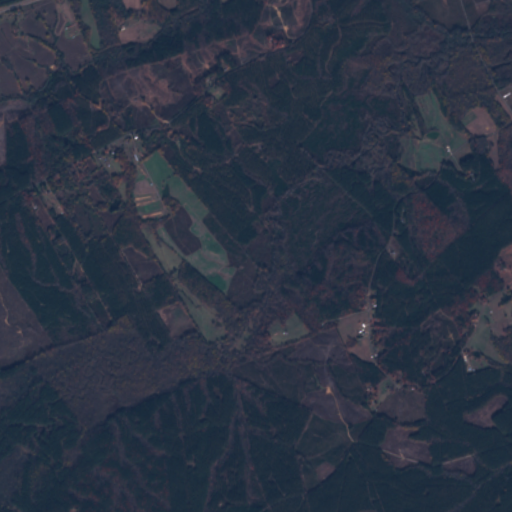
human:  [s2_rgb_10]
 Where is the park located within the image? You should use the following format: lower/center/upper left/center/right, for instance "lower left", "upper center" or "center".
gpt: The park is located in the upper left of the image.
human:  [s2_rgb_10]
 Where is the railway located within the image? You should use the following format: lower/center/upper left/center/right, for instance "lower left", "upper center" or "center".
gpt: The railway is located in the upper of the image.
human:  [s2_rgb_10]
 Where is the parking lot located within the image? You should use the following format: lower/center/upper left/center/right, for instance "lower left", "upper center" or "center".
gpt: There is no parking lot in the image.